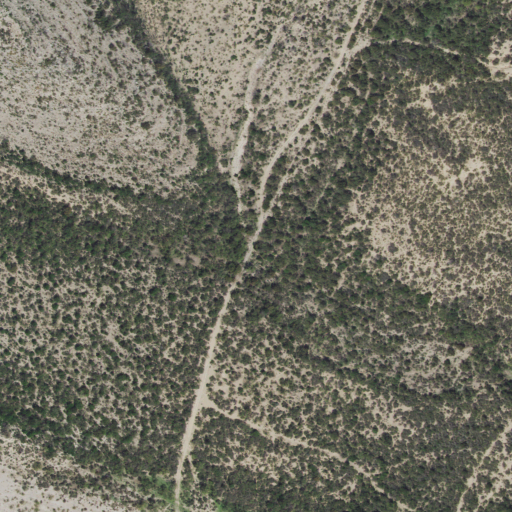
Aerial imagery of valley in Texas named East Well Draw containing shrub and grassland